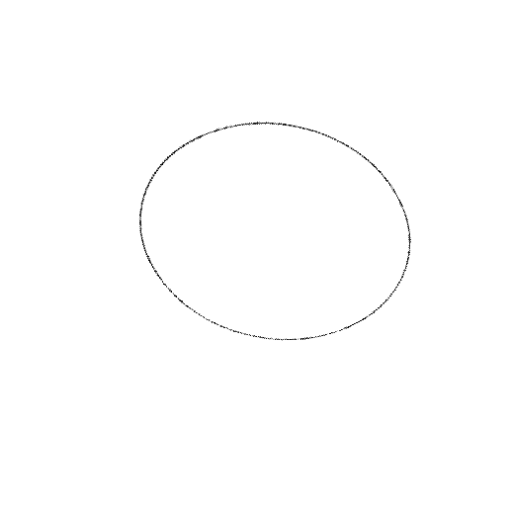
Crossing number: 0